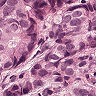
Metastatic tissue present: yes